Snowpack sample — Buffalo Mountain, Silverthorne, Colorado, USA (1/25/25, 10:11 AM MST)
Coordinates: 39.6222, -106.1139
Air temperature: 22 °F
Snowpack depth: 110 cm
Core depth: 30 cm
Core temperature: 42.8 °F
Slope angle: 12°, slope face: 102°
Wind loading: high
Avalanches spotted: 0
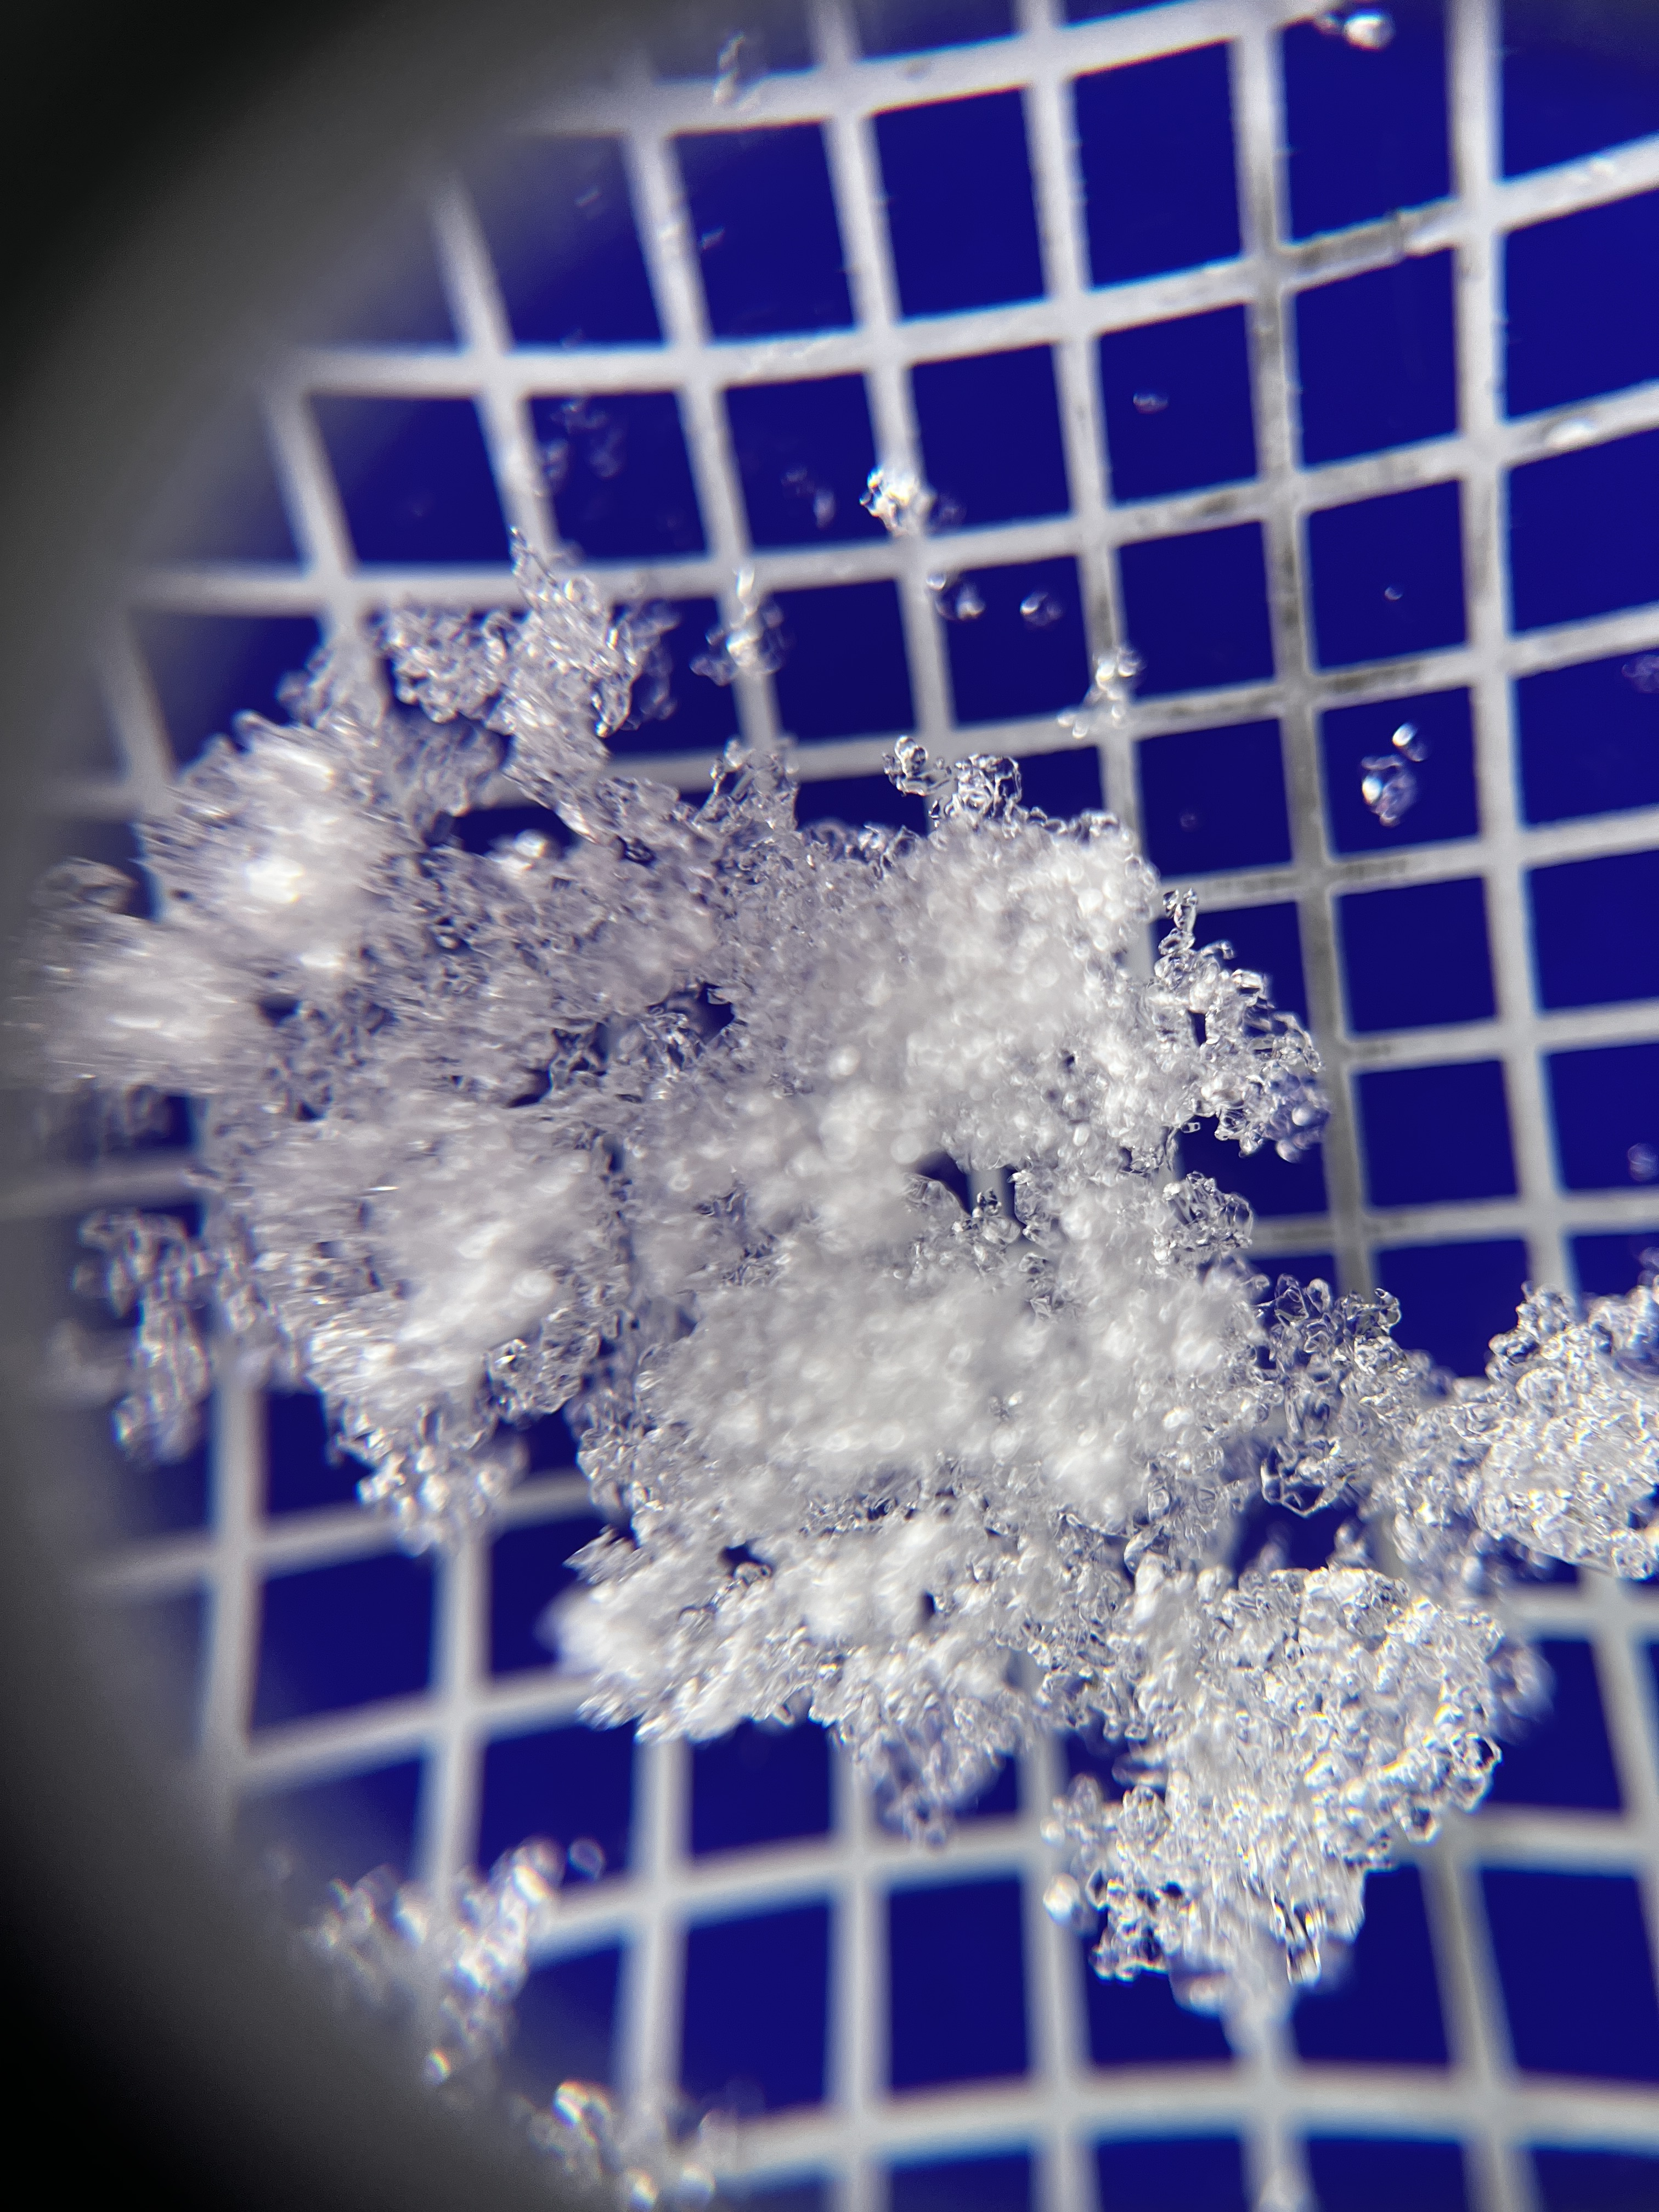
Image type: magnified_profile
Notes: No avalanches nearby, collected on the outskirts of a fire break 15 meters from the treeline, on way to Buffalo and Red Mountain